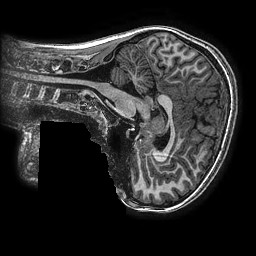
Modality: T1w
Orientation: sagittal
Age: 12
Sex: male
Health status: ill
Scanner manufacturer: ge
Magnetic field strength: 3 T
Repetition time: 0.007644 s
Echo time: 0.003468 s